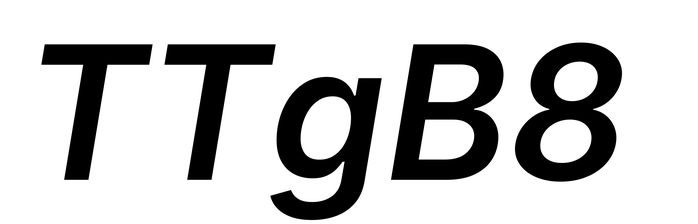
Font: Inter-Italic_SemiBold_Italic